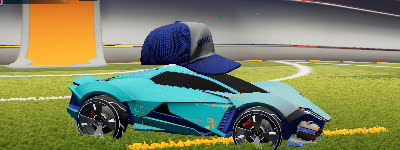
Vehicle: werewolf